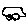
Label: car